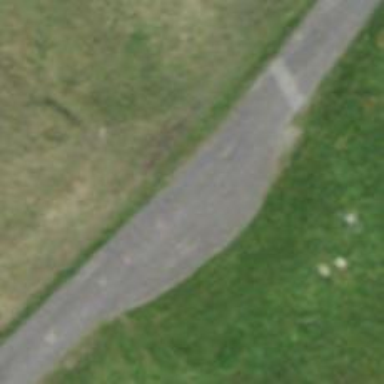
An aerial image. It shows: Passing place on the road.